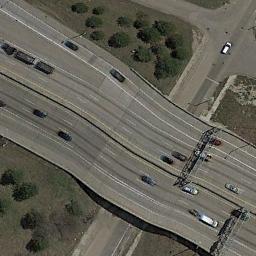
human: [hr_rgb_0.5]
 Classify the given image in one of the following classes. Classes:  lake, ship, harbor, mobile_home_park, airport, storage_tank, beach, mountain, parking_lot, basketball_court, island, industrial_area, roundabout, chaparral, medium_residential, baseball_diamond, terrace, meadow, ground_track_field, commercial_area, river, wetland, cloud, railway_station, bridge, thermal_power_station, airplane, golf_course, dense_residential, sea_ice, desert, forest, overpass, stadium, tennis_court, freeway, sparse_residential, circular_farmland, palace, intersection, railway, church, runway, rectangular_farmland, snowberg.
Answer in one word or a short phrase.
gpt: overpass